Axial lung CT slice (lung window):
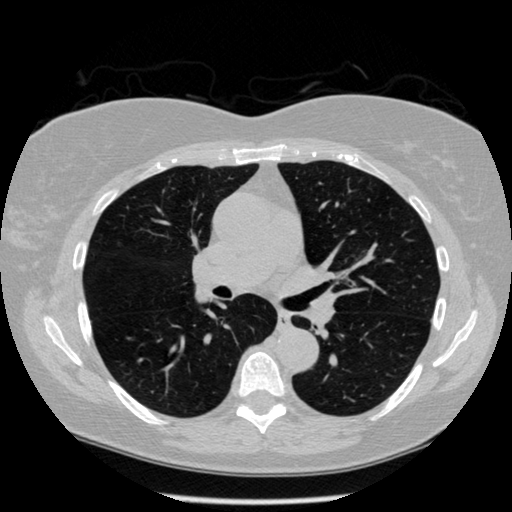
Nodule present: no